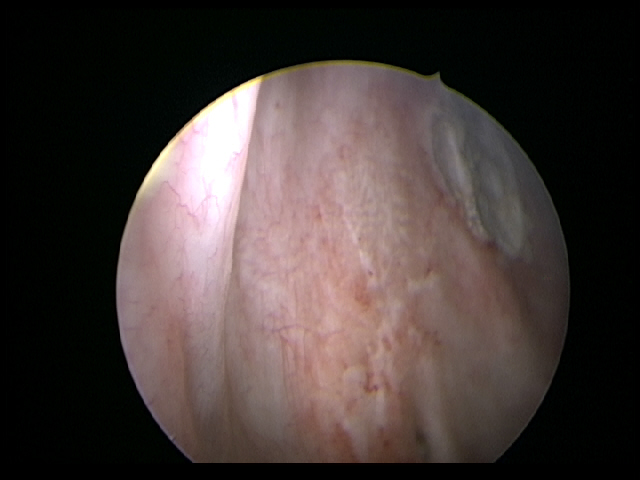
Modality: WLC
Class: Malignant
Subclass: HighGradePapillary
Lesion: L1
Stage: T1
Morphology: Papillary
Bladder cancer association: Yes